Question: I have installed the arm-linux-gnueabi on a VM to cross compile a AT91SAM9G20 software. The cross compiler works fine.
My is: How to configure Eclipse to use gdbserver?
I have configured a new ssh connection (working, I have access on the Eclipse terminal).
But when I click on "Debug" button, I got this error message during file upload:

The problem seems to be due to transfering file. When I transfer the file manually with scp, there is no trouble.
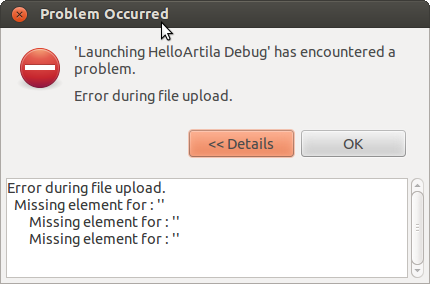
Answer: I found the problem.
It was a bug when we save the target password on the Eclipse connection.
When I clear the password and I don't 'check remember password' it works perfectly.